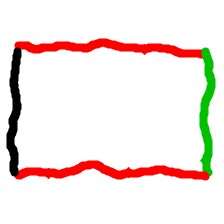
Shape: rectangle